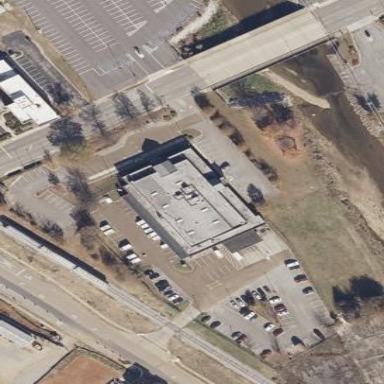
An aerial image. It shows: Building serving as post office.